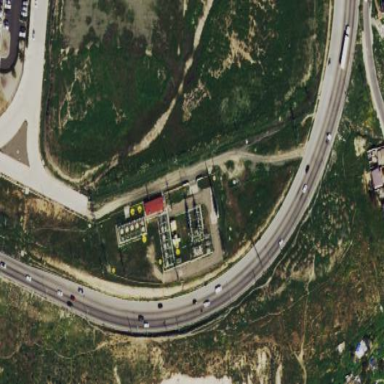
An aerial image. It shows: Transmission-level power substation.